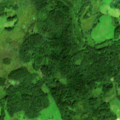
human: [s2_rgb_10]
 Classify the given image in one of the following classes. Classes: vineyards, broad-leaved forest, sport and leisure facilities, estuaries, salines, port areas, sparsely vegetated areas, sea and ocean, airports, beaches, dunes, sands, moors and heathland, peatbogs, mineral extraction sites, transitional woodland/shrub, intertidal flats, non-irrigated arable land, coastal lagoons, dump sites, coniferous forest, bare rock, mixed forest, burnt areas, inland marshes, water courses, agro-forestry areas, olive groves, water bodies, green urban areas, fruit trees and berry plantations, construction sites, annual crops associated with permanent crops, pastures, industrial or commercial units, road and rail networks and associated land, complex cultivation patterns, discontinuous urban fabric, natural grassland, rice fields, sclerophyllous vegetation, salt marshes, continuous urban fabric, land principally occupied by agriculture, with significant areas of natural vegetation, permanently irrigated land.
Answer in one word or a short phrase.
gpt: non-irrigated arable land, land principally occupied by agriculture, with significant areas of natural vegetation, broad-leaved forest